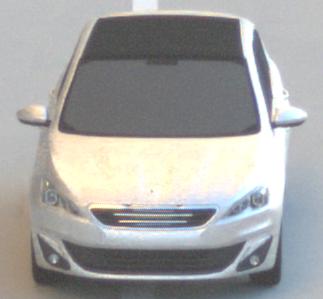
Make: Peugeot
Model: 308 VTi 82
Detailed model: 308 (II)
Model produced from: 2013/09
Model produced until: 2014/11
Doors: 5
Color: white
Road condition: dry road
Daytime: sunrise or sunset
Contrast: medium contrast